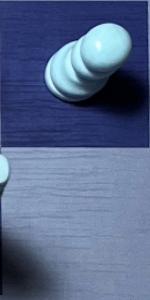
Label: Empty